Question: I am following Kelly Elias' excellent article on <URL>.
However, in my case, I have to create my objects in code using reflection. The ListBox item source is populating appropriately and the data template is styling the ListBox correctly, resulting in a list of CheckBoxes, but no Content is being shown for the CheckBox. What am I doing wrong with the binding in my data template?
For brevity here, see the link above for the CheckedListItem class; mine is unchanged.
'''
public class Charge
{
public int ChargeId;
public int ParticipantId;
public int Count;
public string ChargeSectionCode;
public string ChargeSectionNumber;
public string ChargeSectionDescription;
public DateTime OffenseDate;
}
'''
'''
<UserControl.Resources>
<DataTemplate x:Key="checkedListBoxTemplate">
<CheckBox IsChecked="{Binding IsChecked}" Content="{Binding Path=Item.ChargeSectionNumber}" />
</DataTemplate>
</UserControl.Resources>
'''
'''
CaseParticipant participant = _caseParticipants.Where(q => q.ParticipantRole == content.SeedDataWherePath).FirstOrDefault();
ObservableCollection<CheckedListItem<Charge>> Charges = new ObservableCollection<CheckedListItem<Charge>>();
if (participant != null)
{
foreach (Charge charge in participant.Charges)
{
Charges.Add(new CheckedListItem<Charge>(charge));
}
((ListBox)control).DataContext = Charges;
Binding b = new Binding() { Source = Charges };
((ListBox)control).SetBinding(ListBox.ItemsSourceProperty, b);
((ListBox)control).ItemTemplate = (DataTemplate)Resources["checkedListBoxTemplate"];
}
'''

The ChargeSectionNumber property of the underlying Charges have the values "11418(b)(1)", "10", "11" and "13".
Thank you for your assistance!
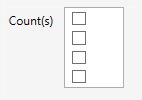
Answer: When doing DataBinding, your class needs to implement 'INotifyPropertyChanged' for the data to properly display in the UI. An example:
'''
public class Charge : INotifyPropertyChanged
{
private string chargeSectionNumber;
public string ChargeSectionNumber
{
get
{
return chargeSectionNumber;
}
set
{
if (value != chargeSectionNumber)
{
chargeSectionNumber = value;
NotifyPropertyChanged("ChargeSectionNumber");
}
}
}
private void NotifyPropertyChanged(string info)
{
if (PropertyChanged != null)
{
PropertyChanged(this, new PropertyChangedEventArgs(info));
}
}
public event PropertyChangedEventHandler PropertyChanged;
}
'''
This shows the class, one property (ChargeSectionNumber) and the needed event and method for implementing 'INotifyPropertyChanged'.
In the example you referenced in your question, you can see that the class being bound to also implements 'INotifyPropertyChanged'.